Field crop: tomato
Growth stage: 1
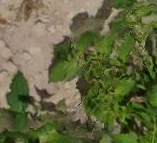
Species: tomato